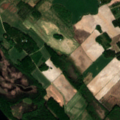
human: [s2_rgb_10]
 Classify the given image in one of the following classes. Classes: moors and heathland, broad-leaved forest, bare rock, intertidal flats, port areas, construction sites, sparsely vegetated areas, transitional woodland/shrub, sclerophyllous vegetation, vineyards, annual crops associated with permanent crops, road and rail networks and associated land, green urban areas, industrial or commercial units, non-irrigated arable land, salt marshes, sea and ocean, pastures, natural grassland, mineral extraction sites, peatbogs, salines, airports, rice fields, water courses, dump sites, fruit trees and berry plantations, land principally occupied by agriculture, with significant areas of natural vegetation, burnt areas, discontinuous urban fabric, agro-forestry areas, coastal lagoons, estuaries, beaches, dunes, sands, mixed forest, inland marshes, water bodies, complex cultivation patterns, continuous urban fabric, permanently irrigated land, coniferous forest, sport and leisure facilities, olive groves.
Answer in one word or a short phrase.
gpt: non-irrigated arable land, land principally occupied by agriculture, with significant areas of natural vegetation, broad-leaved forest, inland marshes, water bodies